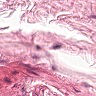
Metastatic tissue present: no